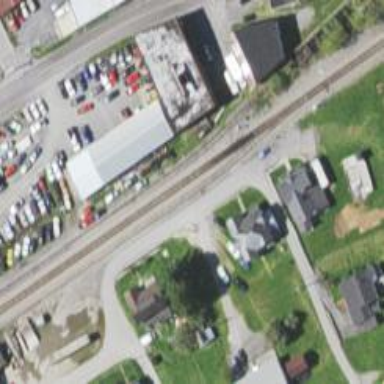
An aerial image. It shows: Disused railway siding.